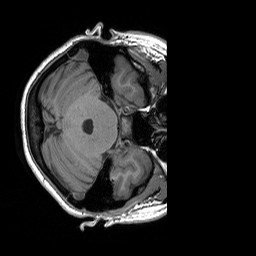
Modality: T1w
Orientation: axial
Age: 23
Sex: female
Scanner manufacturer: siemens
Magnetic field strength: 3 T
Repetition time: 1.9 s
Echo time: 0.00227 s